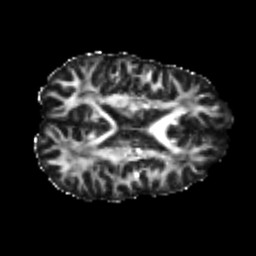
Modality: FA
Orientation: axial
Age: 22
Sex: male
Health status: healthy
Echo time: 0.074 s